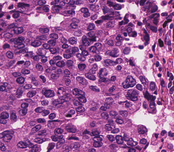
Tumor epithelial tissue: yes
Tumor-associated stroma tissue: yes
Normal tissue: no